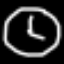
Label: clock